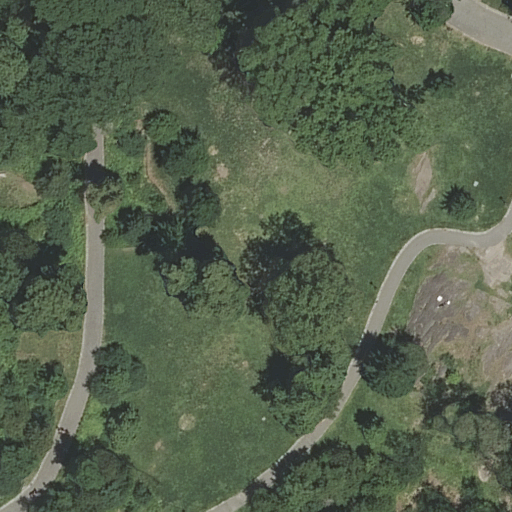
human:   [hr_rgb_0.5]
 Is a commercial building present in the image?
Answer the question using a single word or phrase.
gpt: no

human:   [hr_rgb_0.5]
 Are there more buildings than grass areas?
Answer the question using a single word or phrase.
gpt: no

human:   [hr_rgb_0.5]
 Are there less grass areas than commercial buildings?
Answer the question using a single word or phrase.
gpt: no

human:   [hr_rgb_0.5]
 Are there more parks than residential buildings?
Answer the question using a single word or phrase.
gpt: yes

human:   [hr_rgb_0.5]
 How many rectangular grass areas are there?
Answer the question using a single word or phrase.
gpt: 0

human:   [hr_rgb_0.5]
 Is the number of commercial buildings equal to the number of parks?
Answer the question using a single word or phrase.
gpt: no

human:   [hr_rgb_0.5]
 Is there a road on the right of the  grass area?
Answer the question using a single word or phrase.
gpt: yes

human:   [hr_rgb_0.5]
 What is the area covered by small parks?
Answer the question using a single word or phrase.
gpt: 0m2

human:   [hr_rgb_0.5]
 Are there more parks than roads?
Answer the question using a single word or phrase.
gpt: no

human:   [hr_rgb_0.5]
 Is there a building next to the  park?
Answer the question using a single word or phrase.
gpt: no

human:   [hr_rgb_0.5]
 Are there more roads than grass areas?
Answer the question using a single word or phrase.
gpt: yes

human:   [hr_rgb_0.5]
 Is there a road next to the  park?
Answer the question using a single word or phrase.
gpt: yes

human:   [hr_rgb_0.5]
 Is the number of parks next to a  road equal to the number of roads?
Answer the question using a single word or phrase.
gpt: no

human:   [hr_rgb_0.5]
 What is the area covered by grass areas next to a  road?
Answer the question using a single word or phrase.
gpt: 2340m2

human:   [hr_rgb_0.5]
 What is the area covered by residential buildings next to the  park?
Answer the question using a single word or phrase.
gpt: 0m2

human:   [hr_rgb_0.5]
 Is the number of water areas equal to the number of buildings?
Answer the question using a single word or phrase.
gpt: yes

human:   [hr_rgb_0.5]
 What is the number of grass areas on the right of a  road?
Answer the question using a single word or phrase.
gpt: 1

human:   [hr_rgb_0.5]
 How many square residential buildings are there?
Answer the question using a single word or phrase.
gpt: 0

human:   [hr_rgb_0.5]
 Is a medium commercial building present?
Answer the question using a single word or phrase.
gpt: no

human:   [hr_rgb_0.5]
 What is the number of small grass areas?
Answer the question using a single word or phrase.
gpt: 0

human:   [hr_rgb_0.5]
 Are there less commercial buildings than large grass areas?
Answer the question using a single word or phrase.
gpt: yes

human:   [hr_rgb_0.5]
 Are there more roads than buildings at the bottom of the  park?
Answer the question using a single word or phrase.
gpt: yes

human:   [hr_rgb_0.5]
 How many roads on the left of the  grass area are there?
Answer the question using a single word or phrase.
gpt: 4

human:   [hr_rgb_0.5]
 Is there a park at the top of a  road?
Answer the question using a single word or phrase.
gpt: yes

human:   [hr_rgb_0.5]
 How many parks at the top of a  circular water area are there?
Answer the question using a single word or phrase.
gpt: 0

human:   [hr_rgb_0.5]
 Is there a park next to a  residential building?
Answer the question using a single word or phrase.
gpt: no

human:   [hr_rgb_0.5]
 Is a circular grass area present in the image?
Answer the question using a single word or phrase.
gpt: no

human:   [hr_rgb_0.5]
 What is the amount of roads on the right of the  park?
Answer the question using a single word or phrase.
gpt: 0

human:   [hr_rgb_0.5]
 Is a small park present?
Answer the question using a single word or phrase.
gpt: no

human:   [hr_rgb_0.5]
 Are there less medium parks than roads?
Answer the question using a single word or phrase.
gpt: yes

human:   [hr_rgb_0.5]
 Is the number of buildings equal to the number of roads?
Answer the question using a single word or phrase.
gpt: no

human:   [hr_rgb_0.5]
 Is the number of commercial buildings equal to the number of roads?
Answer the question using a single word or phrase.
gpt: no

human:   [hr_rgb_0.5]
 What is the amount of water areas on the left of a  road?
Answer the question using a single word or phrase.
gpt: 0

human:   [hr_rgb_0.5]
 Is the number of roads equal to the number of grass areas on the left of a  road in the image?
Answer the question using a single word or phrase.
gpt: no

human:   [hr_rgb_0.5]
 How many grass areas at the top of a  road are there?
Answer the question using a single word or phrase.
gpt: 1

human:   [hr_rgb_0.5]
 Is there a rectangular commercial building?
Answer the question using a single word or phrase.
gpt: no